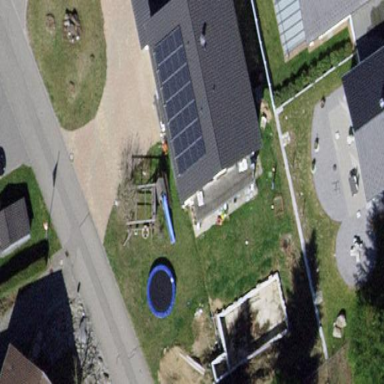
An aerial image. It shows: Gabled roofed house.